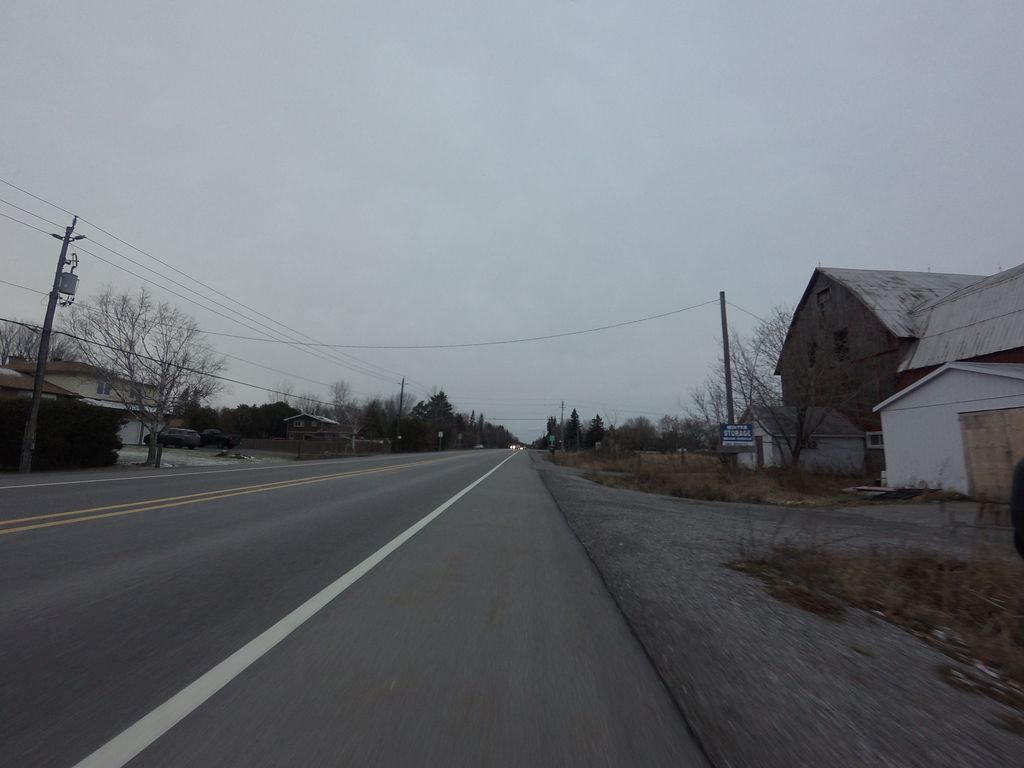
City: ottawa-gatineau